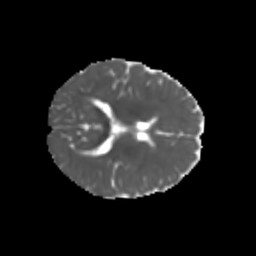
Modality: MD
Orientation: axial
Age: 8
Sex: male
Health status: healthy